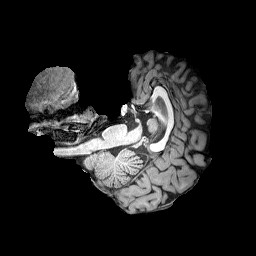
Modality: T1w
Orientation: axial
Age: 24
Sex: female
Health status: healthy